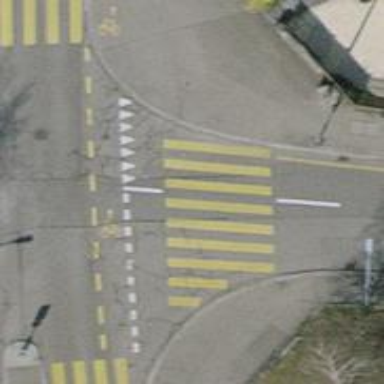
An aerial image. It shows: Kerb barrier.